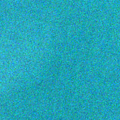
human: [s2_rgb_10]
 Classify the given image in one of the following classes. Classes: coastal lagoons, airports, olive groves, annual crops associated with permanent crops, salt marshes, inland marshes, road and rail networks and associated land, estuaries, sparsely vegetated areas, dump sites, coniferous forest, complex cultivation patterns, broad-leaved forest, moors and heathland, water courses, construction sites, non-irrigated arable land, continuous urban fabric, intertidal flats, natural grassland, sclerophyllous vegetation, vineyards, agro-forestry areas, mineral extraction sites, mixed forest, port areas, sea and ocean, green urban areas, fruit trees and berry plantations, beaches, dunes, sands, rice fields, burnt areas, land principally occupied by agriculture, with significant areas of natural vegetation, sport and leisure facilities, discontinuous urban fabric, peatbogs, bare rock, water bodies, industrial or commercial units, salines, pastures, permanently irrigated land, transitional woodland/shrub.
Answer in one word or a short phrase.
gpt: sea and ocean